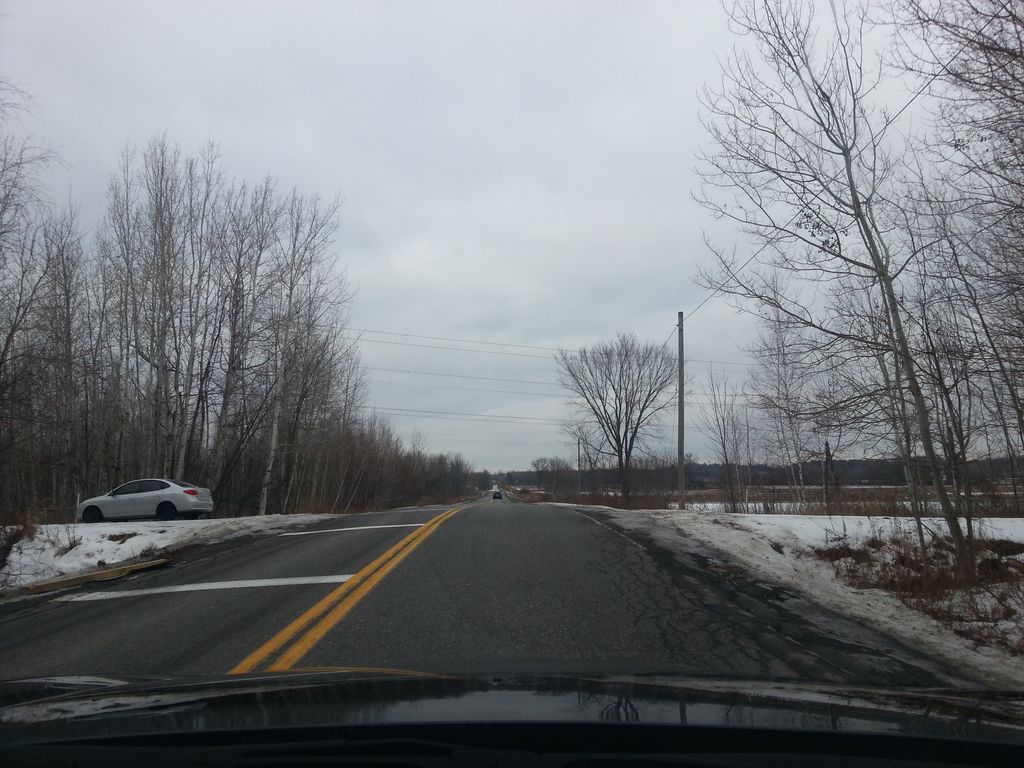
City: ottawa-gatineau